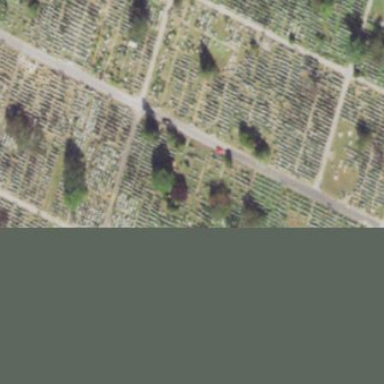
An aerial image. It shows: Sector in the cemetery.